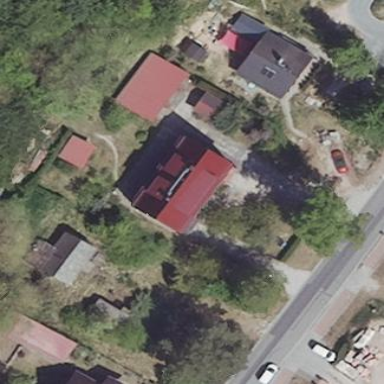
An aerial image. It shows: Residential building.